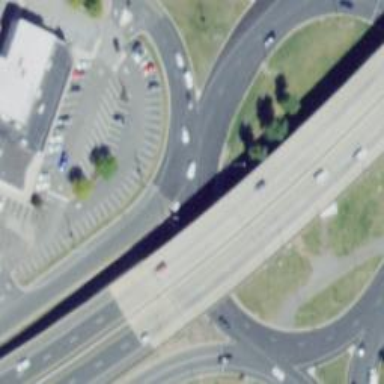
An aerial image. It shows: Circular junction on trunk highway.